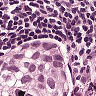
Metastatic tissue present: yes